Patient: sex M, age 46
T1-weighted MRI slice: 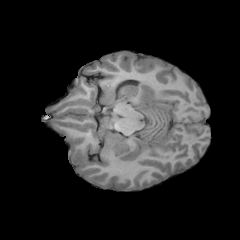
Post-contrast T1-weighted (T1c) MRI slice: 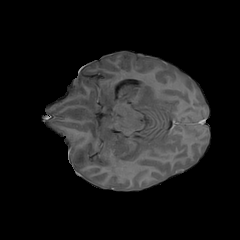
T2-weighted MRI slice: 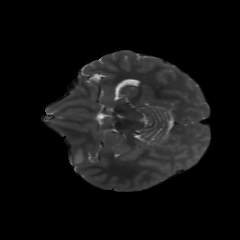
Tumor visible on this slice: yes
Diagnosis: Glioblastoma, IDH-wildtype
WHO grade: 4